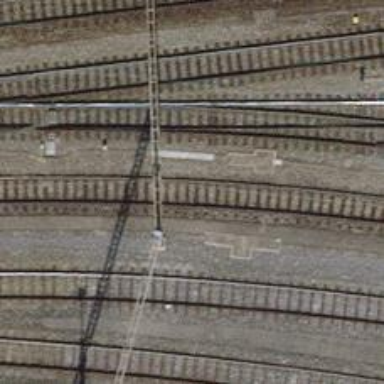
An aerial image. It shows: Rail yard with electrified contact lines for the trains.